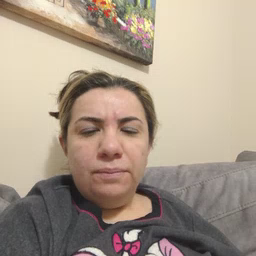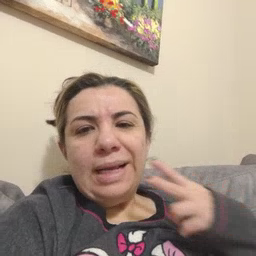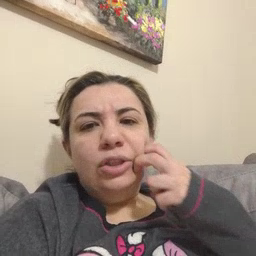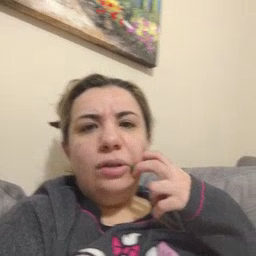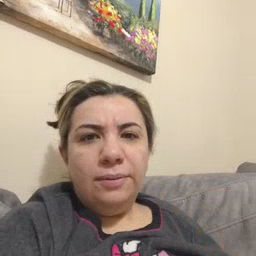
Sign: gum